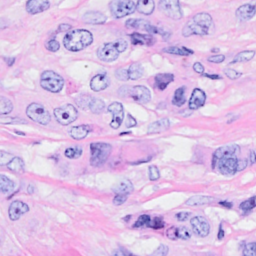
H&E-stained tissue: Breast